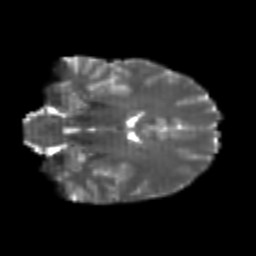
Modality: T2w
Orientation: coronal
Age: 21
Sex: male
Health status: healthy
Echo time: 0.074 s